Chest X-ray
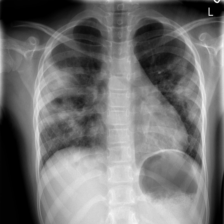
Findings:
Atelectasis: negative
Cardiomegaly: negative
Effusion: negative
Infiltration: negative
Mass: negative
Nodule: negative
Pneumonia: negative
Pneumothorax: negative
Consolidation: negative
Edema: negative
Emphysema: negative
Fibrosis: negative
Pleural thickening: negative
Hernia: negative